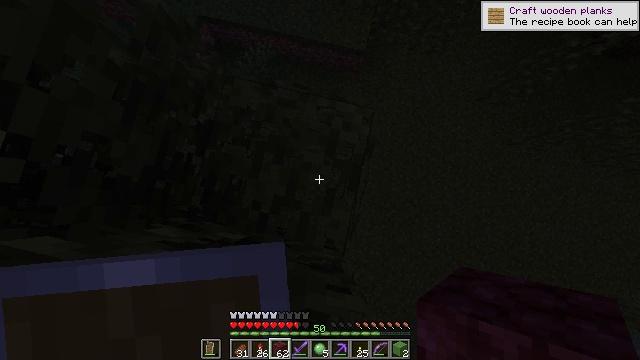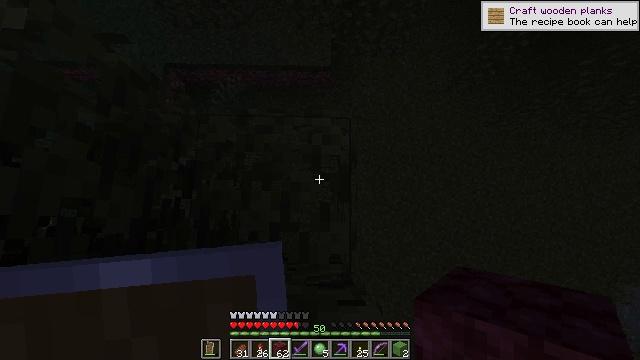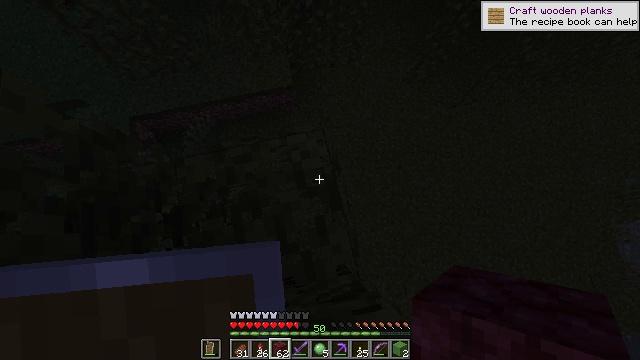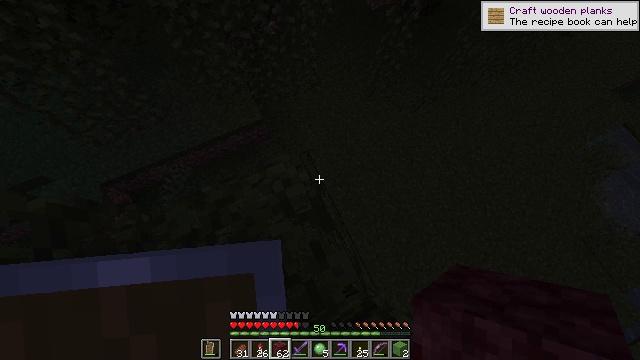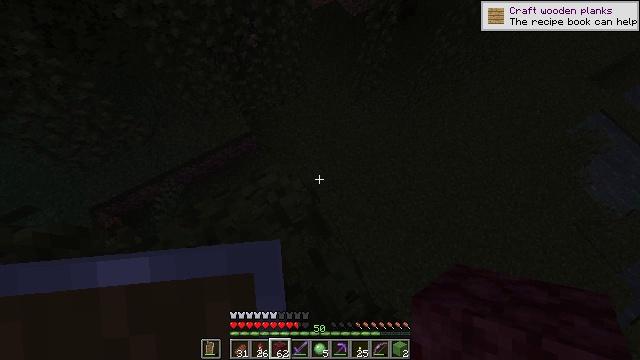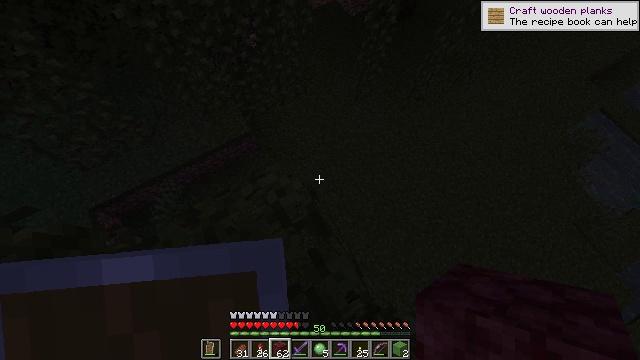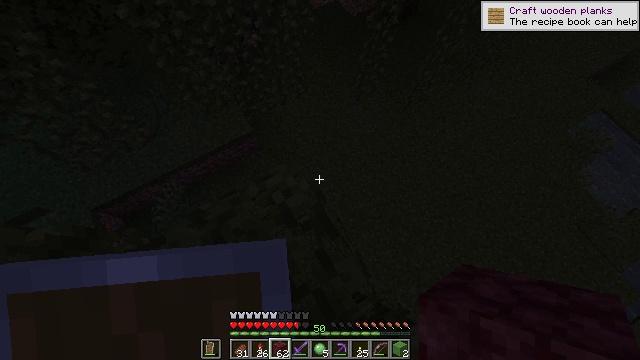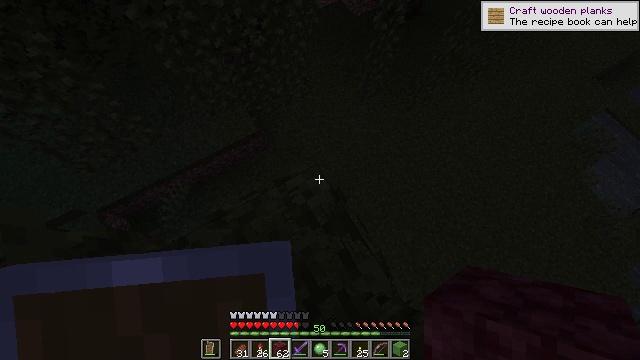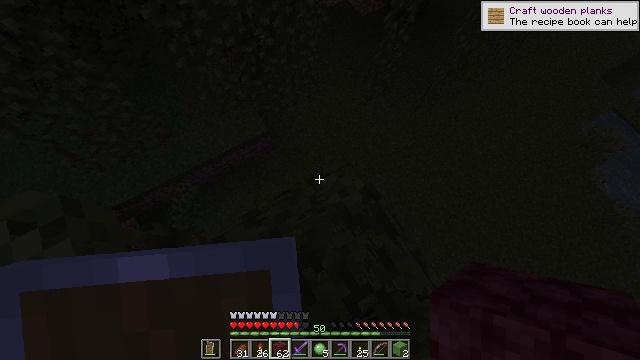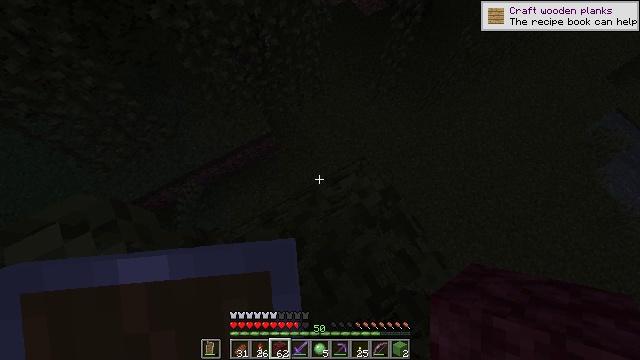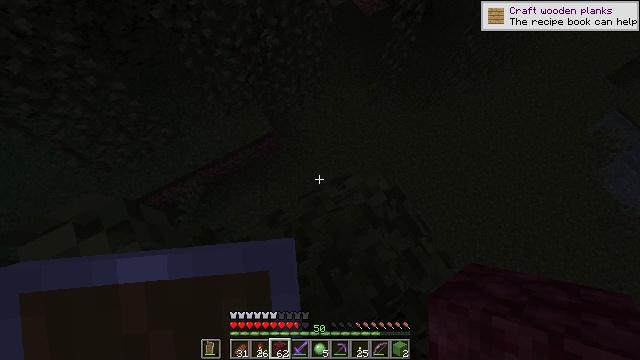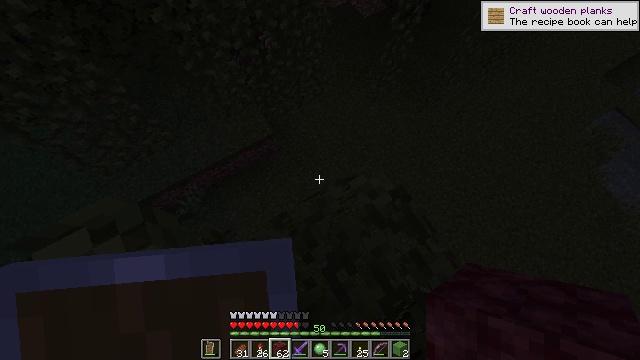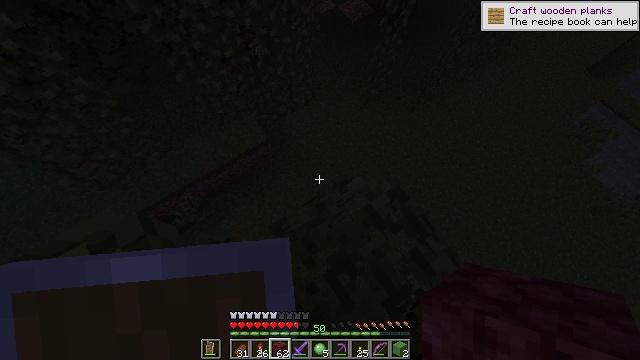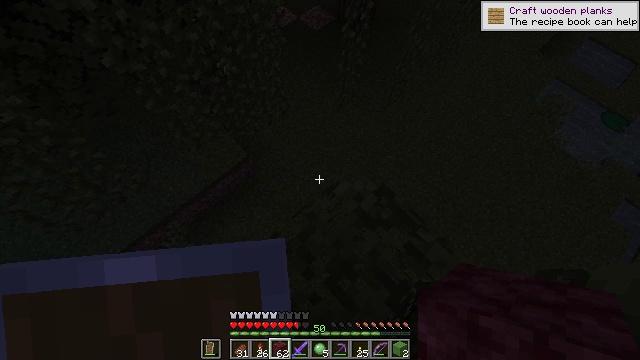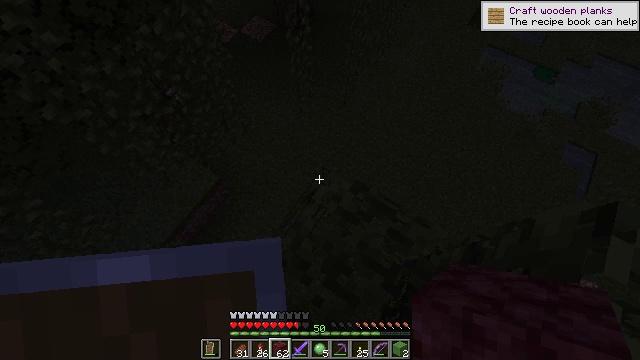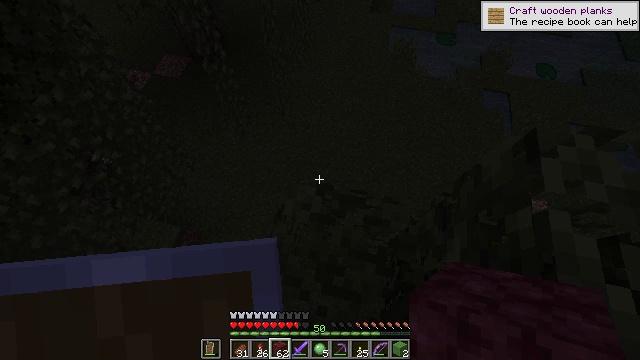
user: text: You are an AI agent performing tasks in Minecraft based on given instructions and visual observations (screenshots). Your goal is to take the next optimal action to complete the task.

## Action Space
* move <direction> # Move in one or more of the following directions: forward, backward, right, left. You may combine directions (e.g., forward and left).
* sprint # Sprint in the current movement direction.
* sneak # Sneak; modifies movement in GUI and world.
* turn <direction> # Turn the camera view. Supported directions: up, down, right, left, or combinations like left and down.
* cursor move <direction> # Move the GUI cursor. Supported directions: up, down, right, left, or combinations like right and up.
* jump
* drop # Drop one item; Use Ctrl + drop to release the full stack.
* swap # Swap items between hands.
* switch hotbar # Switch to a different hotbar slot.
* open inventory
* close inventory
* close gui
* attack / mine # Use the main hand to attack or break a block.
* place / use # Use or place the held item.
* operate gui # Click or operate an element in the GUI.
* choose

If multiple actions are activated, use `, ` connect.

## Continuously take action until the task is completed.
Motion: motion action
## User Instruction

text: Kill enemies.
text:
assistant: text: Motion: turn right and up
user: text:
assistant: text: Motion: turn right and up
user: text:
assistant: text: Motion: turn right and up
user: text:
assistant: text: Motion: turn right and up
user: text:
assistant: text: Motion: no_op
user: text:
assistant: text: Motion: move left
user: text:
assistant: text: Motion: move left
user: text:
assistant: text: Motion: move left
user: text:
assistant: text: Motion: no_op
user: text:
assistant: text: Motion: no_op
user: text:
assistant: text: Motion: no_op
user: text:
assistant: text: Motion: turn right
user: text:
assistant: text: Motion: turn right and up
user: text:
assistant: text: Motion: turn right
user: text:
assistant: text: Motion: turn right and up
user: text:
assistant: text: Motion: turn right and up
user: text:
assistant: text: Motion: turn right and up
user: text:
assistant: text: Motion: turn right and up
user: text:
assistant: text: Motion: turn right and up
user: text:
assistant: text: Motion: turn right and up
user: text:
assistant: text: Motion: turn left and up
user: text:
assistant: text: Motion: turn left
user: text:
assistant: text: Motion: no_op
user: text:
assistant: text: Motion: no_op
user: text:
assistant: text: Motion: turn left and down
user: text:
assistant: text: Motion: turn right
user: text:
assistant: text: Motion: turn right
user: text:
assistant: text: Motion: move forward, turn right and up
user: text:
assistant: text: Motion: move forward, turn right and up, jump
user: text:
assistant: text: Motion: move forward, turn right, jump